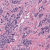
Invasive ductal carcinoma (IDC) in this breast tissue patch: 1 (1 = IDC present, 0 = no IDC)